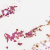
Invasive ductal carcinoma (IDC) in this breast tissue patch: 0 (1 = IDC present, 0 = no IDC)